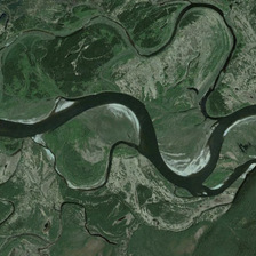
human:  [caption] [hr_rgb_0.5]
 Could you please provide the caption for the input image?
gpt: This broad river has many small tributaries.

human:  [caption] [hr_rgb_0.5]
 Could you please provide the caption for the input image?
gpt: This broad river has many small tributaries.

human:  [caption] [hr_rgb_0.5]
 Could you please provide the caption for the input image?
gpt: This broad river has many small tributaries.

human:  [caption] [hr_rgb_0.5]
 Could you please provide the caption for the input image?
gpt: This broad river has many small tributaries.

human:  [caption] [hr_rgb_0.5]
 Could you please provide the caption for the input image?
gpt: This broad river has many small tributaries.